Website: crate-barrel
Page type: billing-address
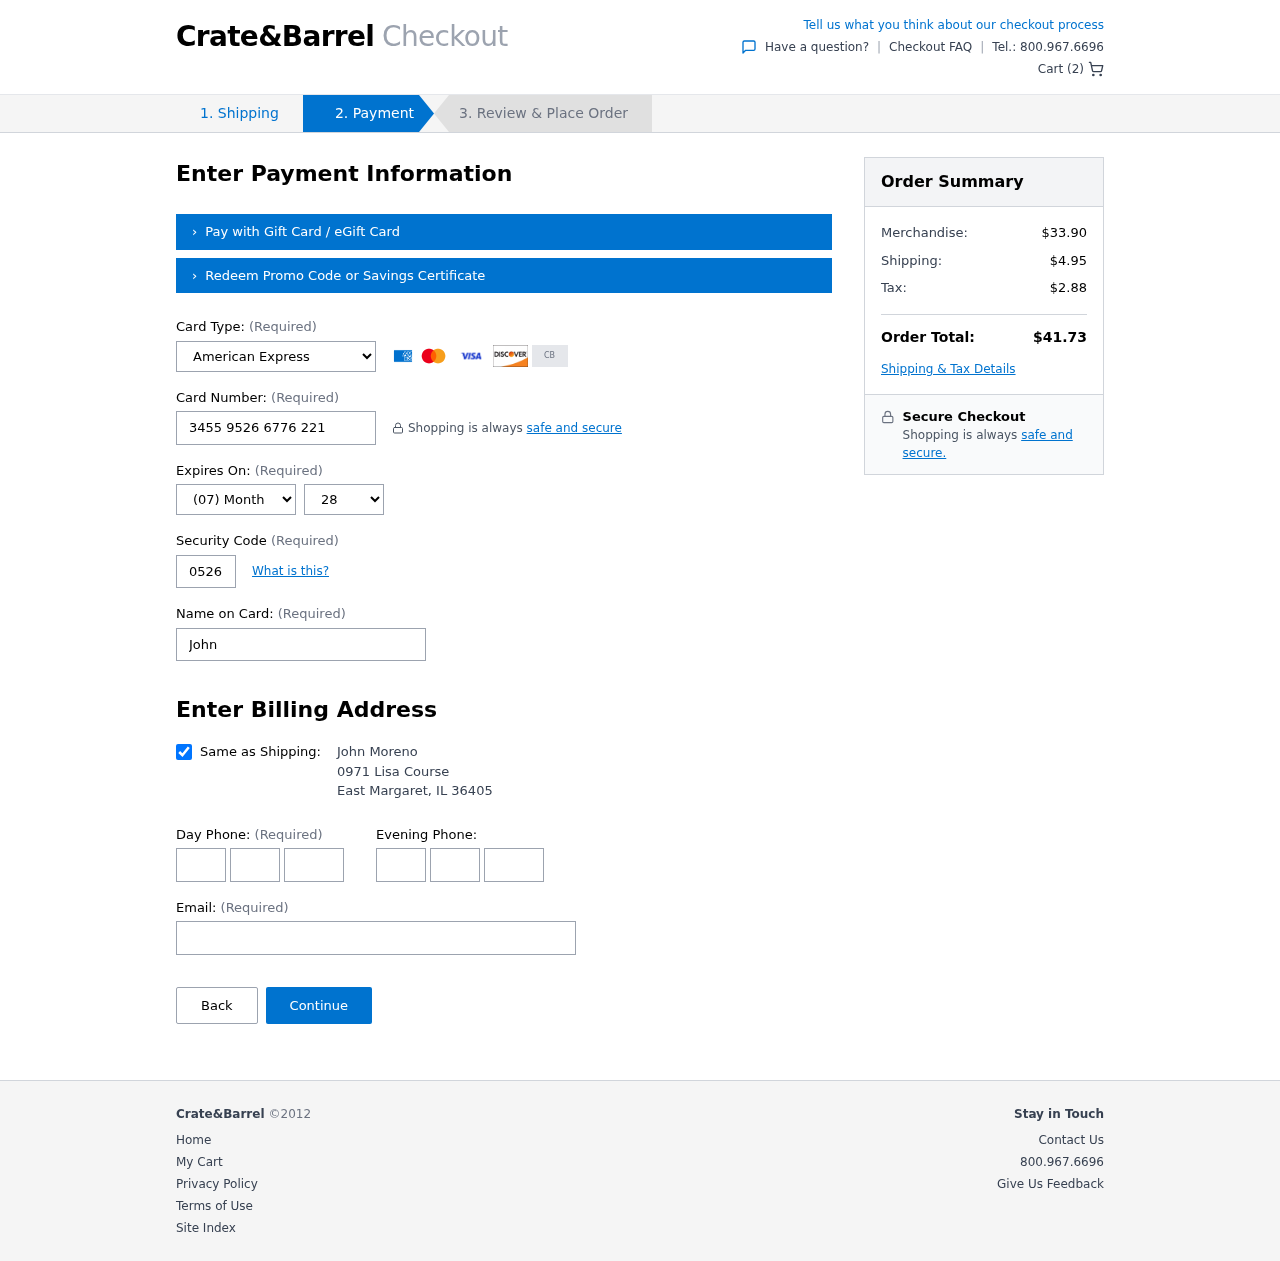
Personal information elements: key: PII_CARD_CVV
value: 0526
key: PII_CARD_EXPIRY_MONTH
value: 07
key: PII_CARD_EXPIRY_YEAR
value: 28
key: PII_CARD_NUMBER
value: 3455 9526 6776 221
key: PII_CARD_TYPE
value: American Express
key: PII_CITY
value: East Margaret
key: PII_EMAIL
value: john_moreno@yahoo.com
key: PII_FULLNAME
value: John Moreno
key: PII_PHONE_AREA
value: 988
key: PII_PHONE_PREFIX
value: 968
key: PII_PHONE_SUFFIX
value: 0618
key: PII_POSTCODE
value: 36405
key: PII_STATE_ABBR
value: IL
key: PII_STREET
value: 0971 Lisa Course
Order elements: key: ORDER_NUM_ITEMS
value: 2
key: ORDER_SUBTOTAL
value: $33.90
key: ORDER_SHIPPING_COST
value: $4.95
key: ORDER_TAX
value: $2.88
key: ORDER_TOTAL
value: $41.73